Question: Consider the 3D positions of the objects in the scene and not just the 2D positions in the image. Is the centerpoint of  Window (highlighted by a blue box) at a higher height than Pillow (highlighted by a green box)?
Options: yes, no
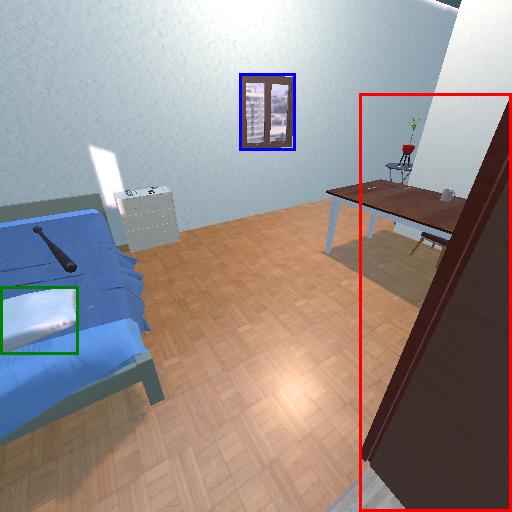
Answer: yes